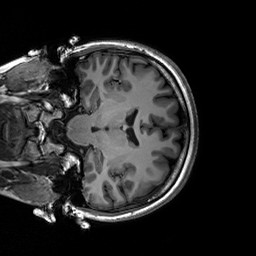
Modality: T1w
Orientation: coronal
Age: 25
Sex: female
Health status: healthy
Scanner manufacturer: siemens
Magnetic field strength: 3 T
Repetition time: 2.3 s
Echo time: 0.00236 s